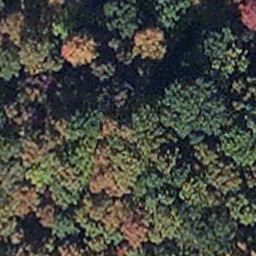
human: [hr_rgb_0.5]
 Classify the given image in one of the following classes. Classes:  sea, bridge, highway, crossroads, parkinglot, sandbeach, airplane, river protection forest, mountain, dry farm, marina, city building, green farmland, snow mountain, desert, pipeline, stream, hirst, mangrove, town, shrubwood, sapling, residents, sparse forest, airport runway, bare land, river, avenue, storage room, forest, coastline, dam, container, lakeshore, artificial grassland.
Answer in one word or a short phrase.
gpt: mangrove